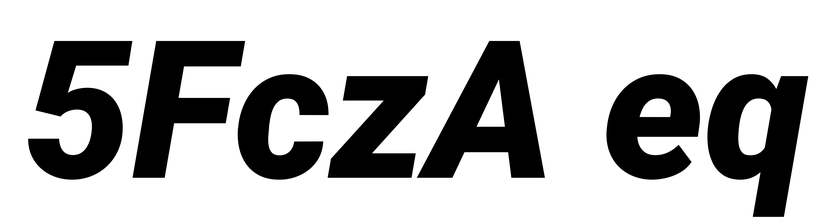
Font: Roboto-Italic_Black_Italic